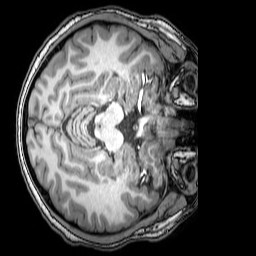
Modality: T1w
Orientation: axial
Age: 19
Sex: male